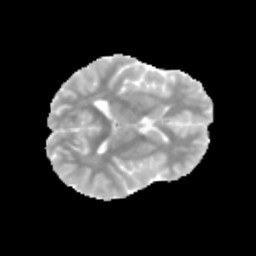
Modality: MD
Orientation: axial
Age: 13
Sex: male
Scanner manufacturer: siemens
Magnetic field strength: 3 T
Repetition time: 3.8 s
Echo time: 0.07 s